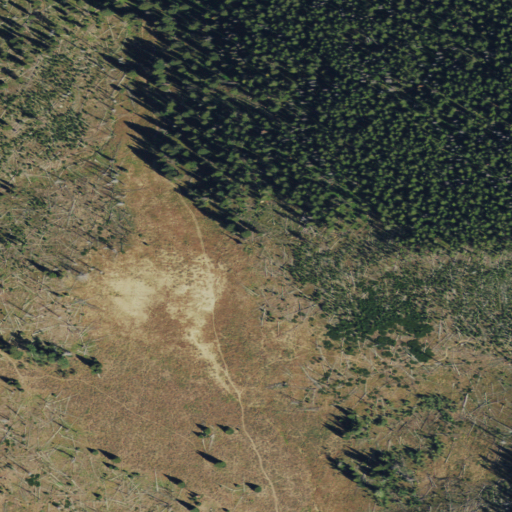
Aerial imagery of gap in Wyoming named Telephone Pass containing evergreen forest, shrub, grassland, and deciduous forest